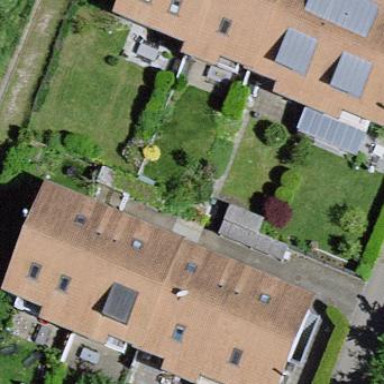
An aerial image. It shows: Simple and straightforward house.